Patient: sex F, age 60
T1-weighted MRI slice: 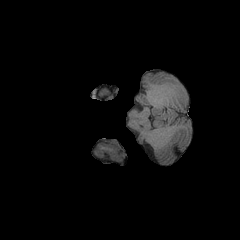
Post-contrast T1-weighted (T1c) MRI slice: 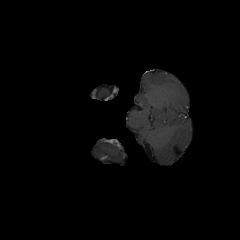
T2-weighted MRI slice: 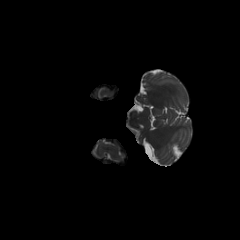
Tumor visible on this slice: no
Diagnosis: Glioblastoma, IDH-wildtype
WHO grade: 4